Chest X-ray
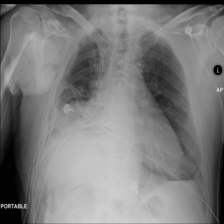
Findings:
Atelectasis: positive
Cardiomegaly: negative
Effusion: negative
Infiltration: negative
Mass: negative
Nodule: negative
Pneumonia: negative
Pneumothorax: negative
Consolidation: negative
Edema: negative
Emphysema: negative
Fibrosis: negative
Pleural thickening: negative
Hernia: negative